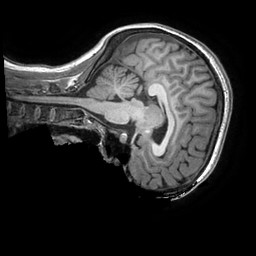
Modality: T1w
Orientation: sagittal
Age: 26
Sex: female
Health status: healthy
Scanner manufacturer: ge